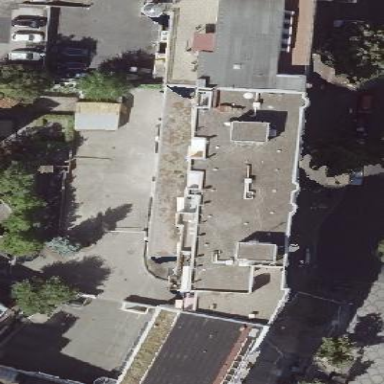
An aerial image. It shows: Office building.